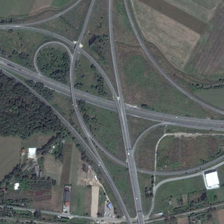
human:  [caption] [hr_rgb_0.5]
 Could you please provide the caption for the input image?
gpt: many green trees and farmlands are near a viaduct .

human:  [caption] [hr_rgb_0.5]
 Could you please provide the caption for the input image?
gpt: many green trees and farmlands are near a viaduct .

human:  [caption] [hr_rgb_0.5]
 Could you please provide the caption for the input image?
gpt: many green trees and farmlands are near a viaduct .

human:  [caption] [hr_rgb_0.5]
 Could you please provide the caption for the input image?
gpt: many green trees and farmlands are near a viaduct .

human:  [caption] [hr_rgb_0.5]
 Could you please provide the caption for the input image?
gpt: many green trees and farmlands are near a viaduct .